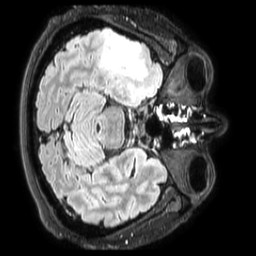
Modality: FLAIR
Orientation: axial
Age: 54
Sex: male
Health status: ill
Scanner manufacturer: philips
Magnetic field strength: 3 T
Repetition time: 4.8 s
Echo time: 0.34 s